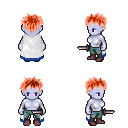
a pixel art fantasy rpg character, female body template, dark elf, purple skin, white trimmed cape, teal pants, red bedhead hairstyle, maroon shoes, dagger, four views (front, back, left, right), 2x2 character sprite sheet, small pixel art, hard edges, no anti-aliasing